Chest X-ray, PA view. Patient: 25 years old, sex M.
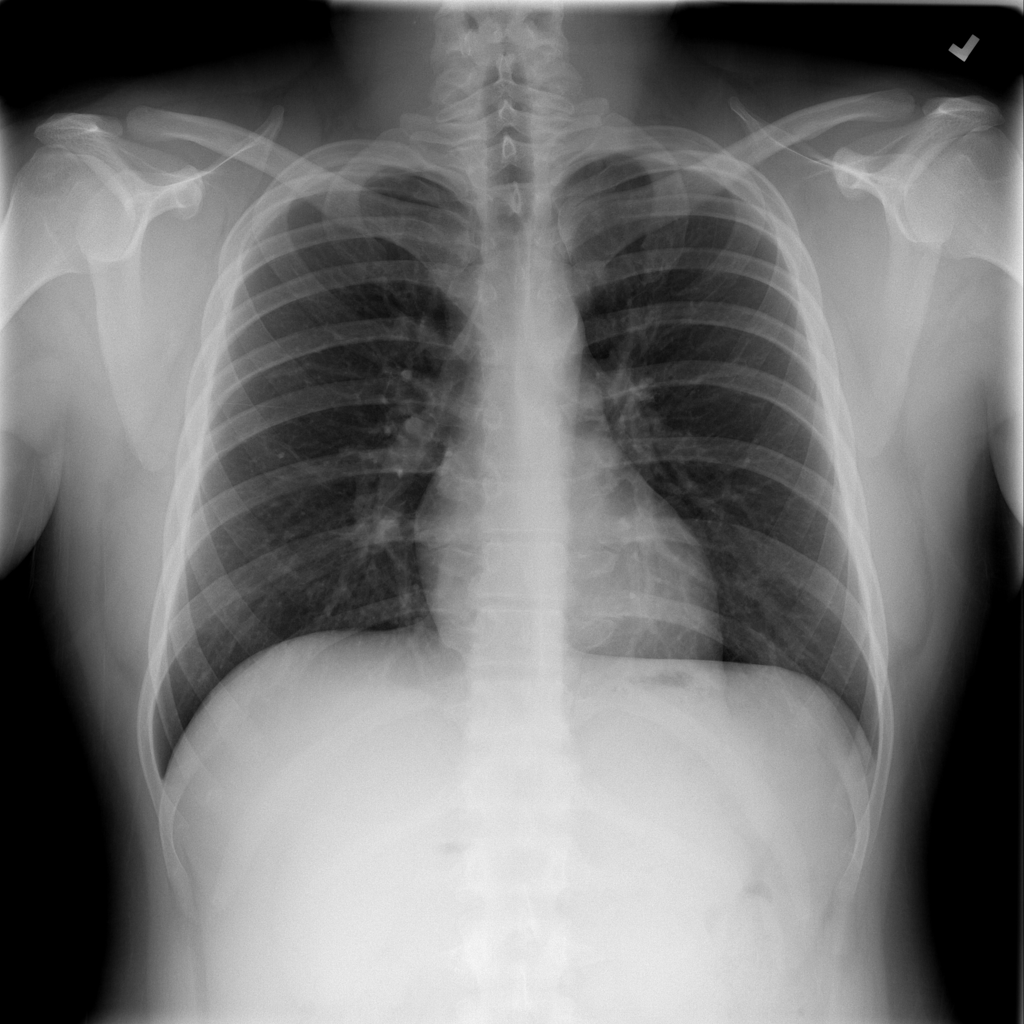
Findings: No Finding